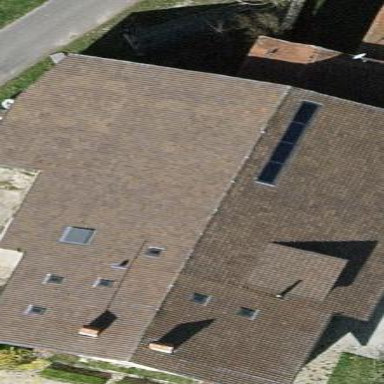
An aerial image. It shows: Farm building with gabled roof.